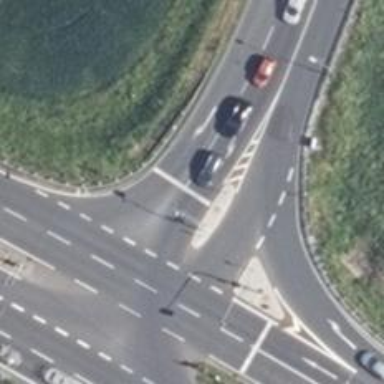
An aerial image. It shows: Road with traffic signals.